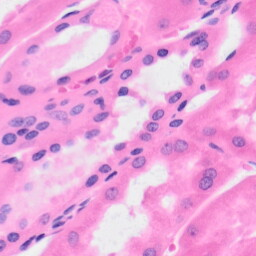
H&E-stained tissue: Kidney